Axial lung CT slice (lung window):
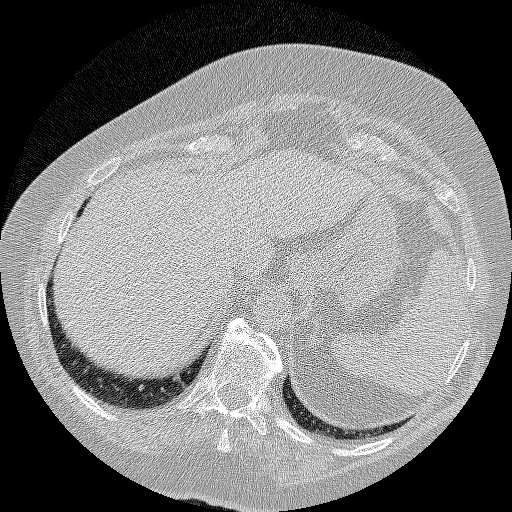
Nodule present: no